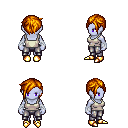
a pixel art fantasy rpg character, female body template, dark elf, purple skin, white pirate shirt, metal pants, dark blonde pixie cut hairstyle, white cloth bandages, gold boots, four views (front, back, left, right), 2x2 character sprite sheet, small pixel art, hard edges, no anti-aliasing